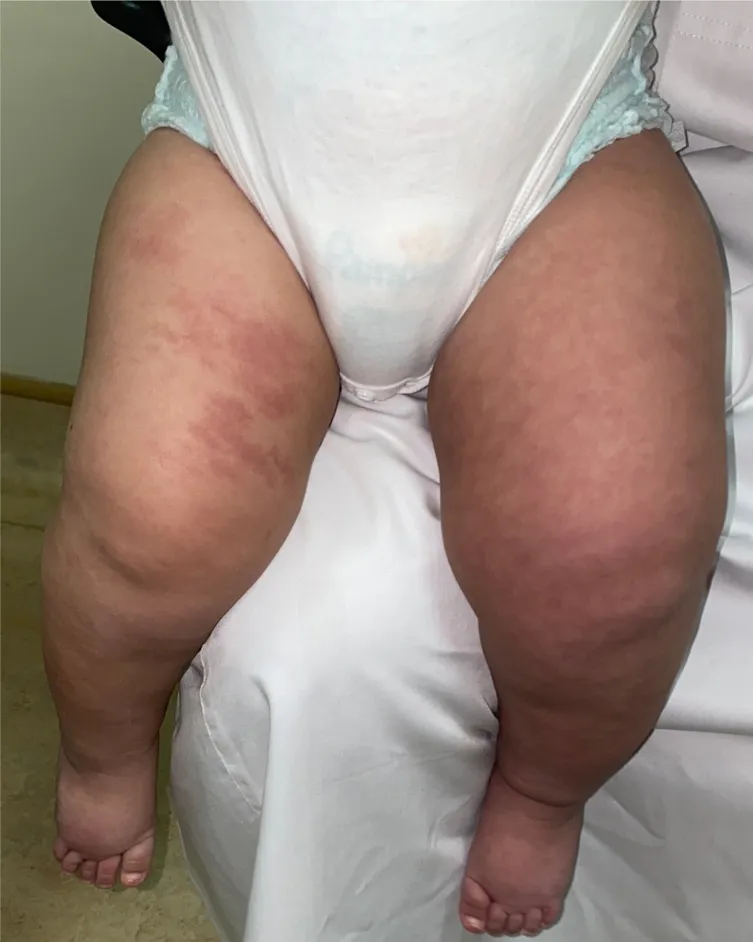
A photograph of the patient's asymmetric and hypertrophied left side of the lower limb with overlying, scattered, erythematous, confluent, and reticulated patches of the bilateral lower extremities.
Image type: medical_photograph (skin_photograph)